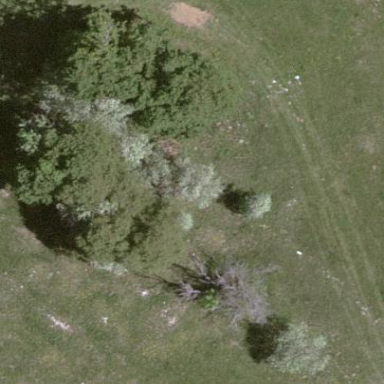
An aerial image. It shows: Forest area.